Field crop: maize
Growth stage: 2
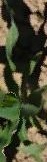
Species: maize